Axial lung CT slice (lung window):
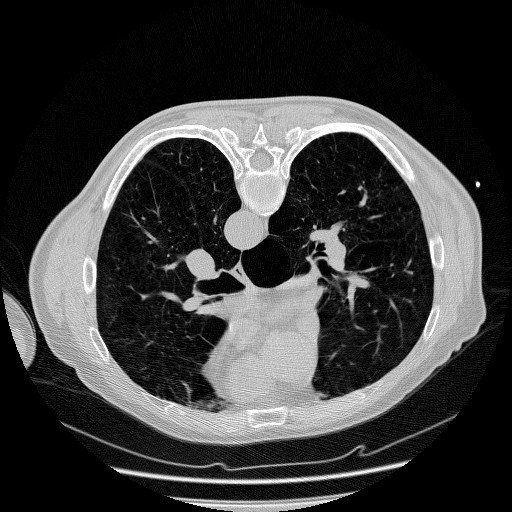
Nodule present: no